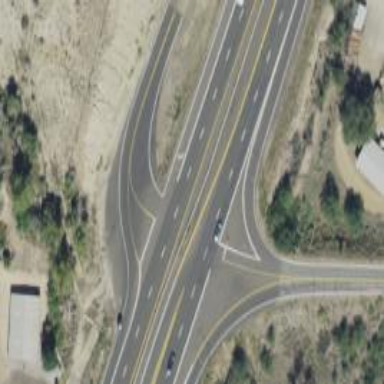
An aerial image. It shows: Asphalt trunk link road.